Interaction volume radius: 5 \u00c5
Interaction volume height: 25 \u00c5
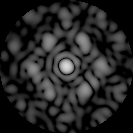
Disorder parameter: 0.6291